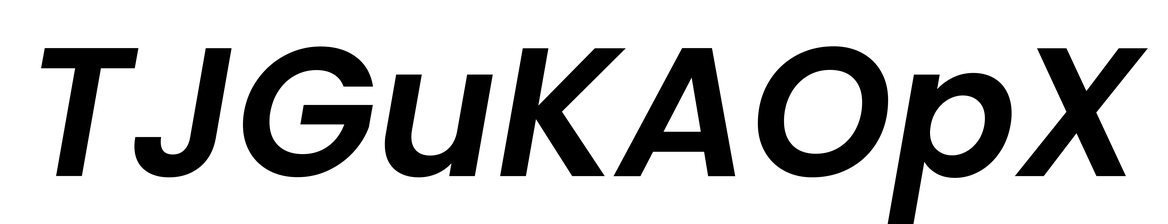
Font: Poppins-SemiBoldItalic